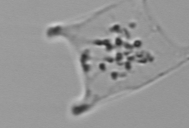
Label: Eucampia